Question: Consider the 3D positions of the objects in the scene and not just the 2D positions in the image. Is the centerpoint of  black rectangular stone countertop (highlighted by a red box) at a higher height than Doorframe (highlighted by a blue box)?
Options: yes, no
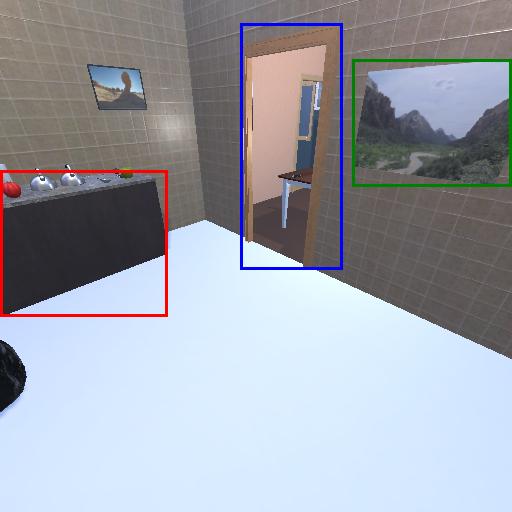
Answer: yes